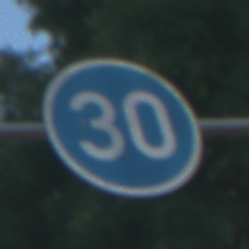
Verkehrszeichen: VorgeschriebeneMindestgeschwindigkeit
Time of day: MorningAfternoon
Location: Outdoor (RoadRail)
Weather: Clear
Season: NotSpecified
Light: Natural